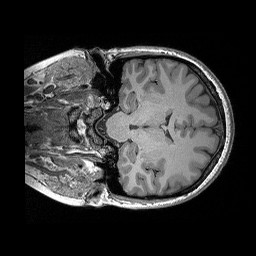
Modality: T1w
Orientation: coronal
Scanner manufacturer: siemens
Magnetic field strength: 3 T
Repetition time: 2.3 s
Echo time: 0.00298 s